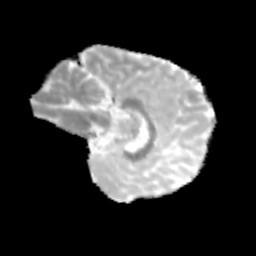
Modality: MD
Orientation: sagittal
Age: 10
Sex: male
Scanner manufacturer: siemens
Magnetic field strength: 3 T
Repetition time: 3.8 s
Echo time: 0.07 s